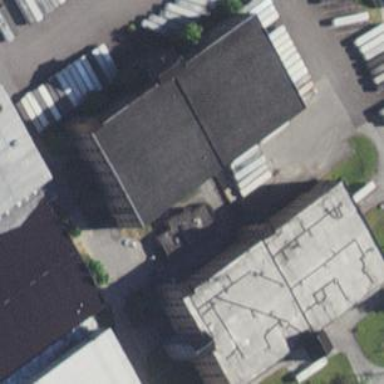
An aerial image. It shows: Part of building is shown in the image.